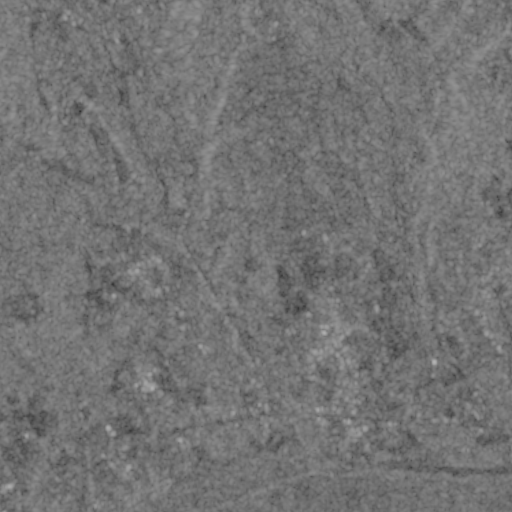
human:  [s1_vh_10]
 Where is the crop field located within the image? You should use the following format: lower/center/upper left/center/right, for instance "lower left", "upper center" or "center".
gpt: The crop field is located in the lower of the image.
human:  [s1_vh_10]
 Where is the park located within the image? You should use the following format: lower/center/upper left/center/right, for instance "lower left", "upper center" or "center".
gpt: The park is located in the lower center of the image.
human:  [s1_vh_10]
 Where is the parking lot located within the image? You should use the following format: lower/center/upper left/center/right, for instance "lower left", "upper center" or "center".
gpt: The parking lot is located in the lower center of the image.
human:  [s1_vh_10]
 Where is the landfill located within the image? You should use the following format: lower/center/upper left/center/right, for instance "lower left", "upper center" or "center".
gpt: There is no landfill in the image.

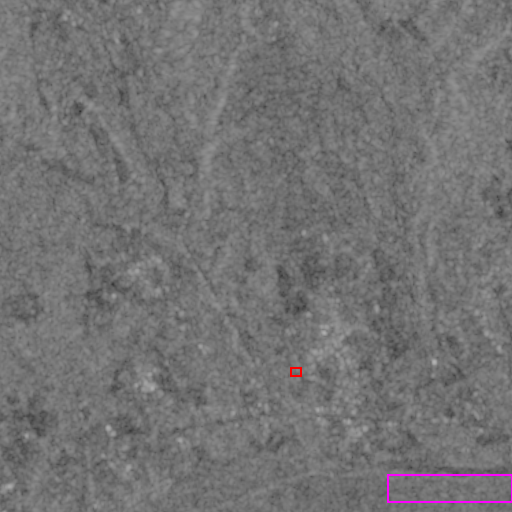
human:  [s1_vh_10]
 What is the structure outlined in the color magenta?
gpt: The structure outlined in magenta is a crop field.
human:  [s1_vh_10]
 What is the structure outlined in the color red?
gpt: The structure outlined in red is a park.
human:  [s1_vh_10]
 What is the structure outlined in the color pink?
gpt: There is no pink outline.